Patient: sex F, age 58
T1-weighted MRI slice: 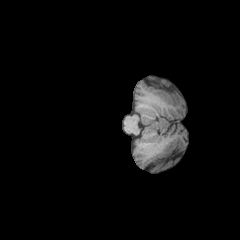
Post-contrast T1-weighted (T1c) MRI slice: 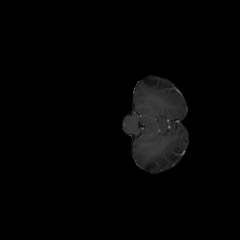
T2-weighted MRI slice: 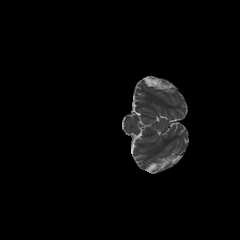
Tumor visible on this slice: no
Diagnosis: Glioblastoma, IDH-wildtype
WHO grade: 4